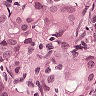
Metastatic tissue present: yes